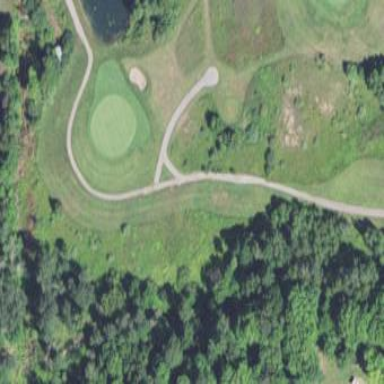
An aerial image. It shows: Golf fairway surrounded by grass.